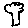
Label: tree